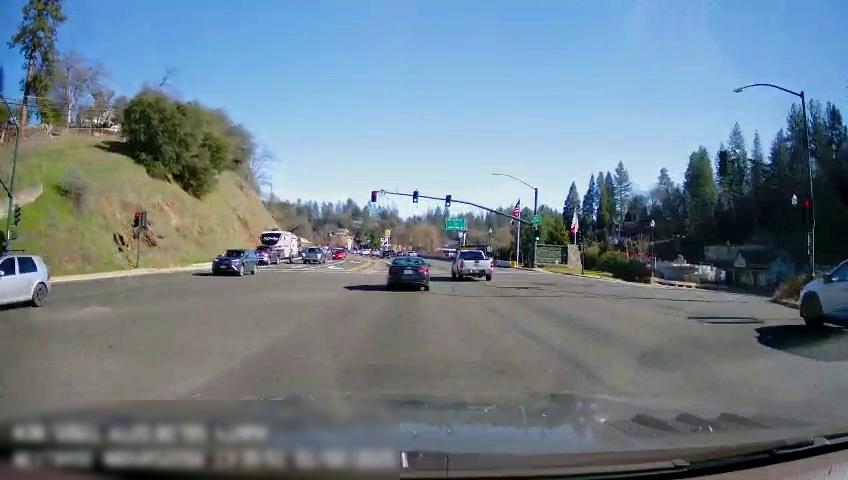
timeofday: Day
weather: Sunny
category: Drivable Space
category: Drivable Space
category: Vehicles | Car
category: Vehicles | Car
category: Vehicles | Truck
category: Vehicles | Truck
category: Vehicles | SUV
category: Vehicles | Truck
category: Vehicles | Truck
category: Vehicles | Car
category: Vehicles | SUV
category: Vehicles | Truck
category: Vehicles | SUV
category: Vehicles | Car
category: Lanes | Opposite Lane
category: Lanes | Opposite Lane
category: Traffic | Lights
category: Traffic | Lights
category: Traffic | Lights
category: Traffic | Lights
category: Traffic | Lights
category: Traffic | Signs
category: Traffic | Lights
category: Traffic | Lights
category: Traffic | Lights
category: Traffic | Lights
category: Traffic | Signs